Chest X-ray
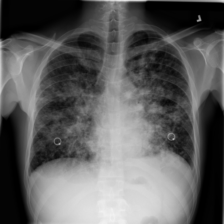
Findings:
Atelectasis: negative
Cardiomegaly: negative
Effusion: negative
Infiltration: positive
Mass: positive
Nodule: negative
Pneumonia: negative
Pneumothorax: negative
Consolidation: negative
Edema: negative
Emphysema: negative
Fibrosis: negative
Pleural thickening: negative
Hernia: negative